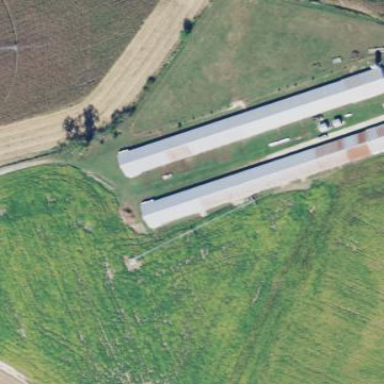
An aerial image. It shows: Farm auxiliary building.